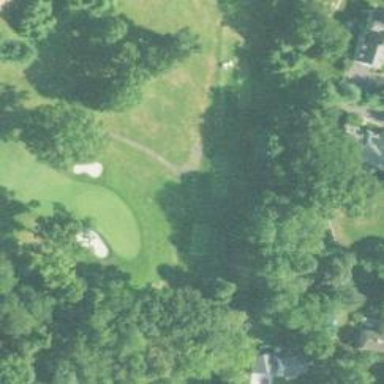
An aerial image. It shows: Path used for both walking and golf.